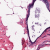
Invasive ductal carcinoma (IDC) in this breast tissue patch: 0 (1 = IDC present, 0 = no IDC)